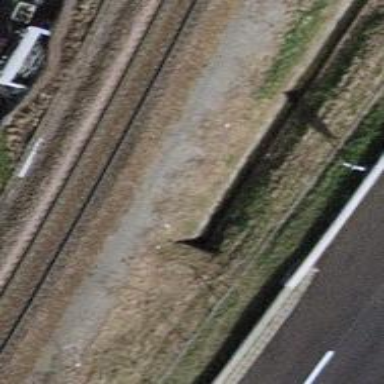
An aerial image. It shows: Ditch in the surroundings.